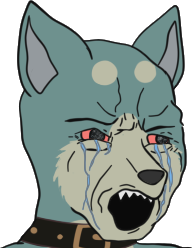
Label: 5_Animal